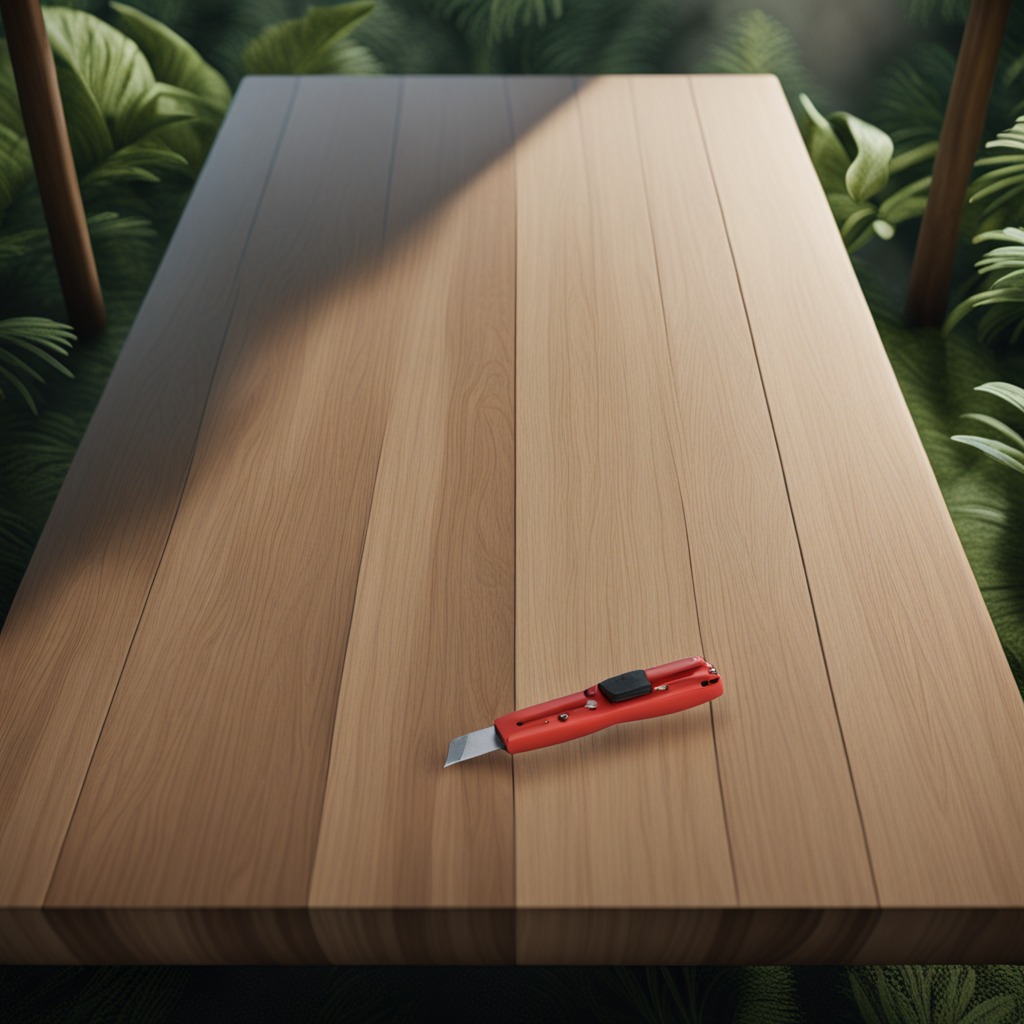
A utility knife lying on a wooden table inside a jungle field workshop tent humid ambient light worn but